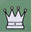
Piece: wQ